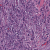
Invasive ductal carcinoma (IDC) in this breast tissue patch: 1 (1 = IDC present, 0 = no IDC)